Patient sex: M
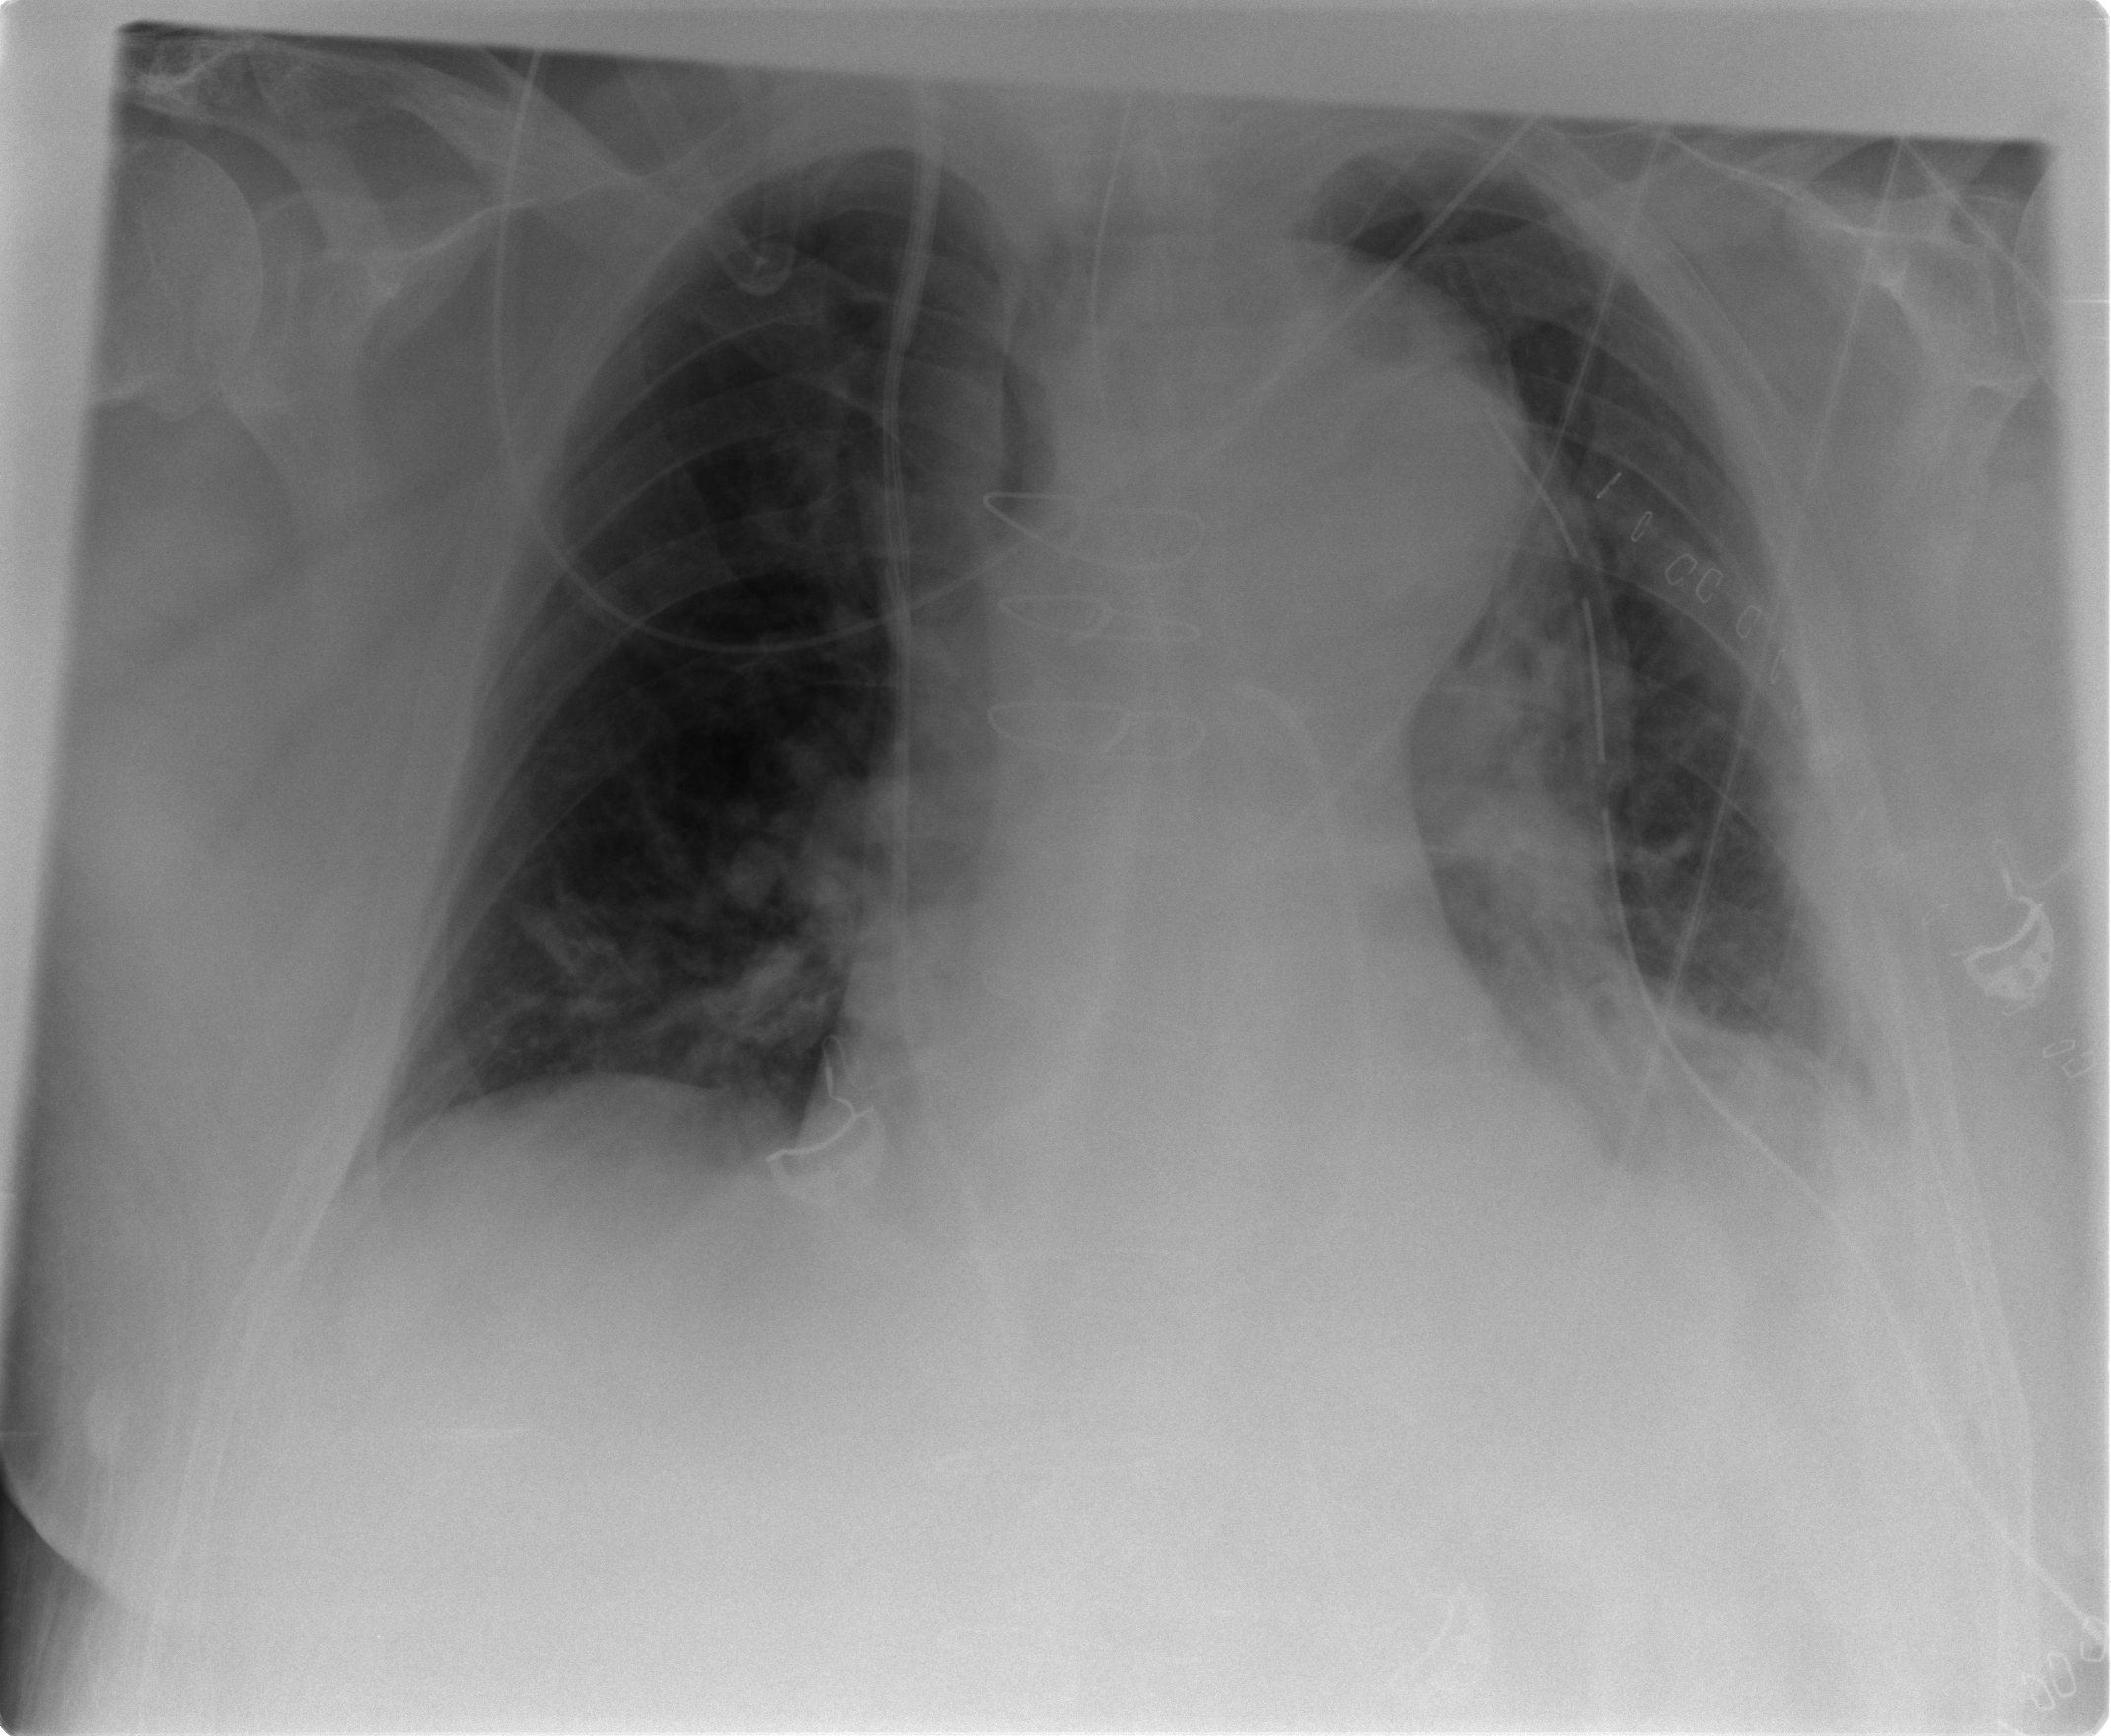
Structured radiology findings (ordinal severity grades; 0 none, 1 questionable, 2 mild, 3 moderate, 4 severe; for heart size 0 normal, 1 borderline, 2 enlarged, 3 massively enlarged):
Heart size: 2
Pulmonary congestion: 2
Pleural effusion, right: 0
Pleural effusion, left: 2
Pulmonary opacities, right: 2
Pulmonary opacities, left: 0
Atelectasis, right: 2
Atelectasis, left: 2